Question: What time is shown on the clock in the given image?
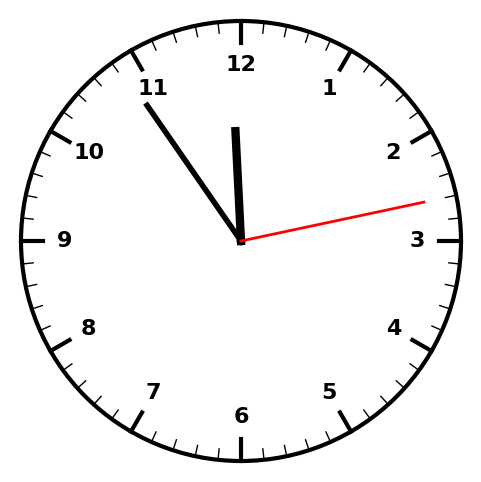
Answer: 11:54:13